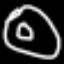
Label: donut